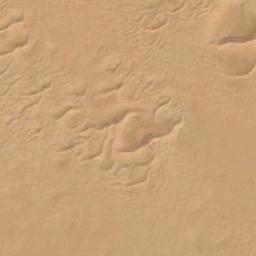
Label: desert